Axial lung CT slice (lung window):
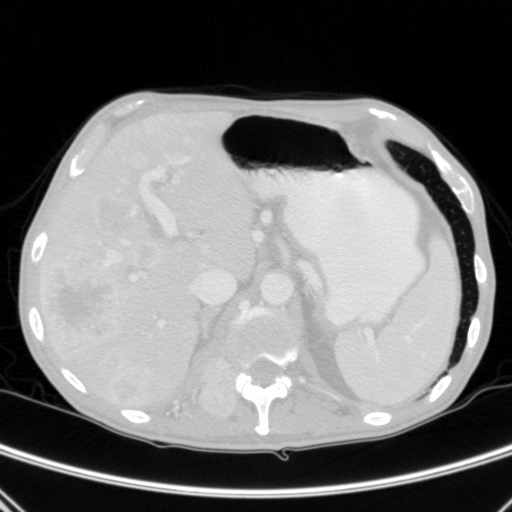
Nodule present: no